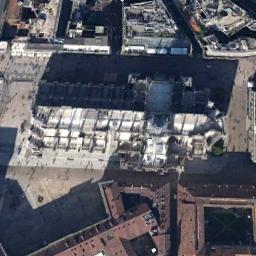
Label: church